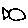
Label: fish